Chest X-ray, AP view. Patient: 25 years old, sex F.
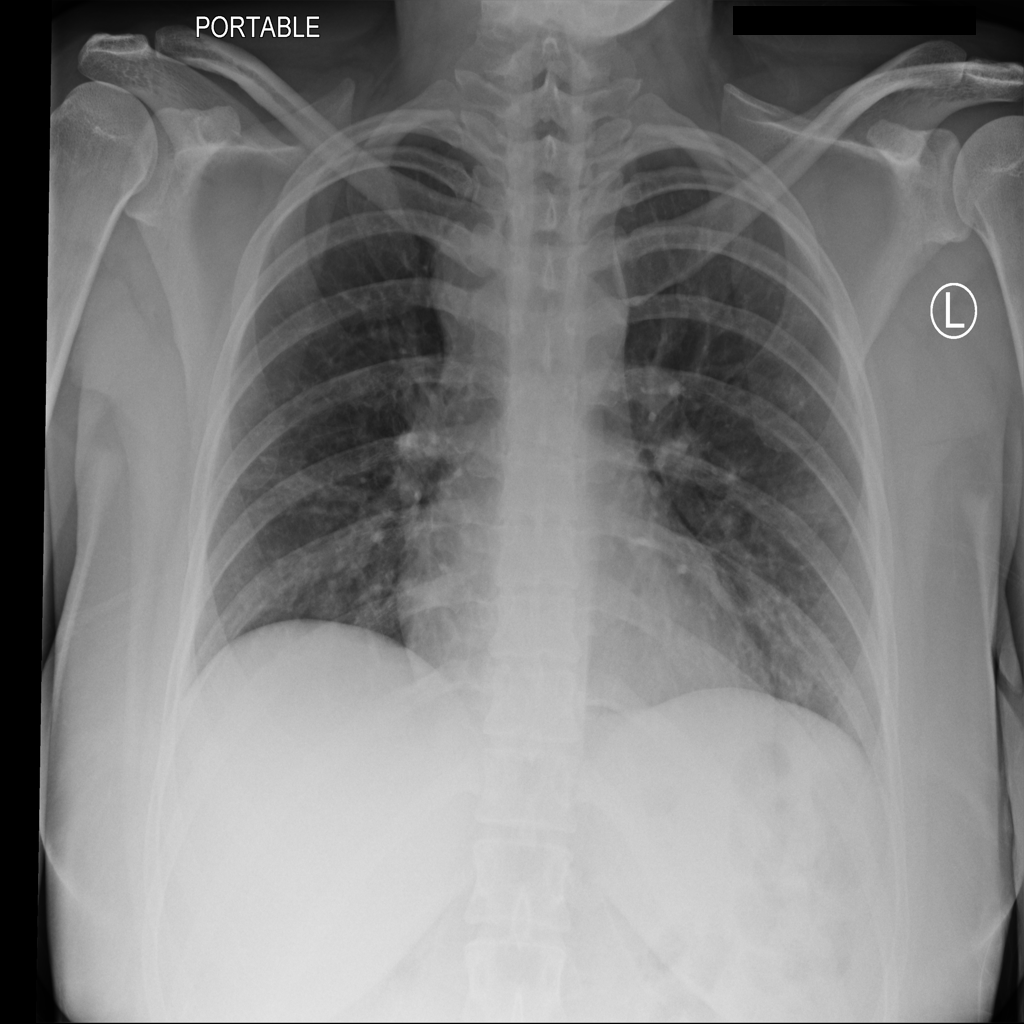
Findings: No Finding